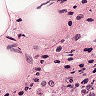
Metastatic tissue present: no